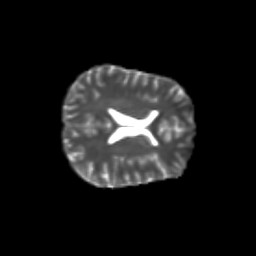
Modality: T2w
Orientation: axial
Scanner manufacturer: siemens
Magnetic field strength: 3 T
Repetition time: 9.2 s
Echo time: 0.084 s